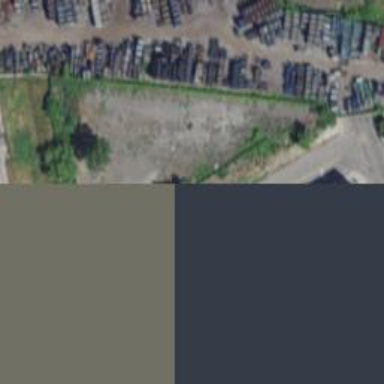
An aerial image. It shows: Brownfield site.